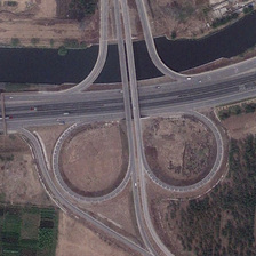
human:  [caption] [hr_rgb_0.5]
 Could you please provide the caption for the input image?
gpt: There is a long river by the side of the road.

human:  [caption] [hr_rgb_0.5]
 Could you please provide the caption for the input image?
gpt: There is a long river by the side of the road.

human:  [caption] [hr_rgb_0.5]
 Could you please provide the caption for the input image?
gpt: There is a wide viaduct by the river.

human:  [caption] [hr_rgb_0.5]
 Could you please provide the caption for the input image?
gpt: There is a wide overpass above the river.

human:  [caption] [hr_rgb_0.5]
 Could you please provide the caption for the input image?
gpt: There is a long river by the side of the road.